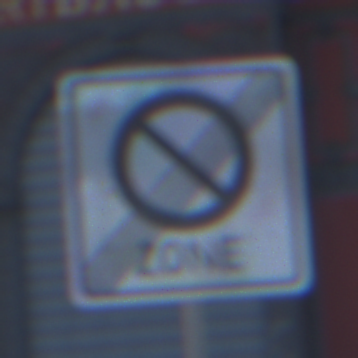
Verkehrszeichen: EndeEingeschraenktesHalteverbotZone
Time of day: SunriseSunset
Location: Outdoor (Urban)
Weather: PartlyCloudy
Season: NotSpecified
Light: Natural